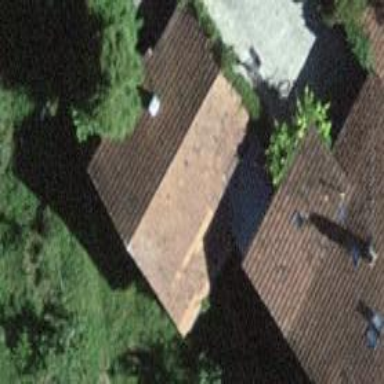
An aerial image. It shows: Barn.